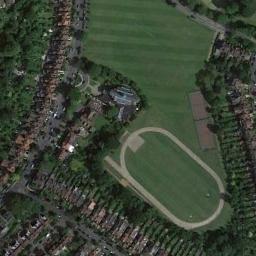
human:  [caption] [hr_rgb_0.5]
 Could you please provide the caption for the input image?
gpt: The track and field is built on the lawn, Next to the residential area and surrounded by a lot of vegetation .

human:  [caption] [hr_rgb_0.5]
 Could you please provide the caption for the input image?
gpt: Part of the track is not covered with green .

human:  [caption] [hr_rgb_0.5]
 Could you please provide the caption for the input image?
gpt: Many buildings are near the ground track field .

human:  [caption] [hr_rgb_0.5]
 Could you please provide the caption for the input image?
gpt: The ground track field is on a lawn and is surrounded by lots of trees and houses arranged neatly .

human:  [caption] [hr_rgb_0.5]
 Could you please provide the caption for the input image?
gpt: There are many buildings beside the ground track field with a yellow track .